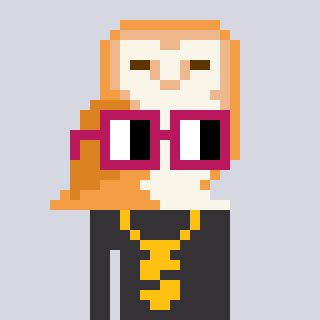
a pixel art character with square dark red glasses, a owl-shaped head and a grayscale-colored body on a cool background